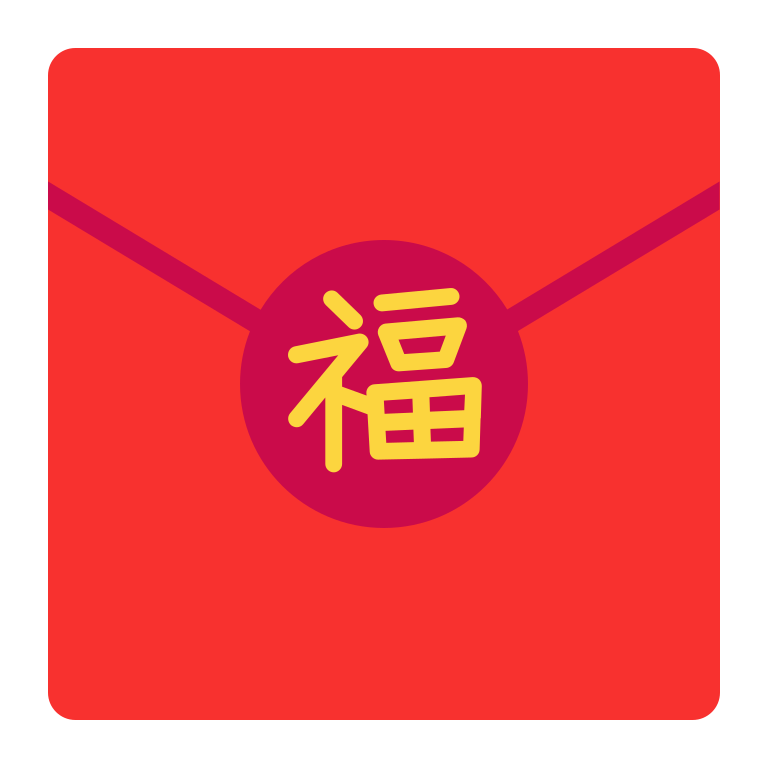
red envelope flat